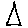
Label: triangle